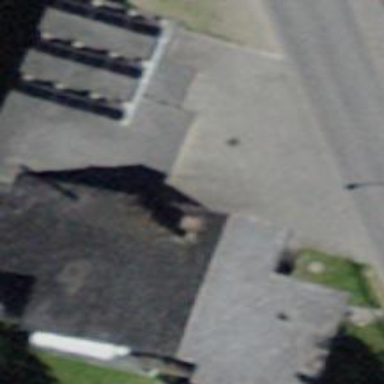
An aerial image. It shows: Building with tile roof.